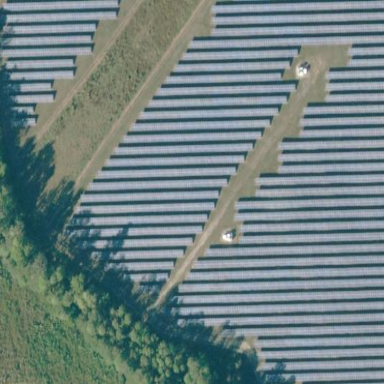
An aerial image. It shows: Solar photovoltaic power plant surrounded by fence.